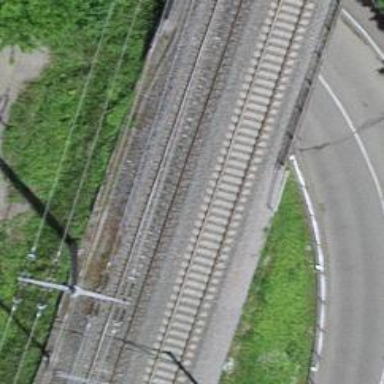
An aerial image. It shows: Railway bridge with electrified contact line. There is one track on the bridge.